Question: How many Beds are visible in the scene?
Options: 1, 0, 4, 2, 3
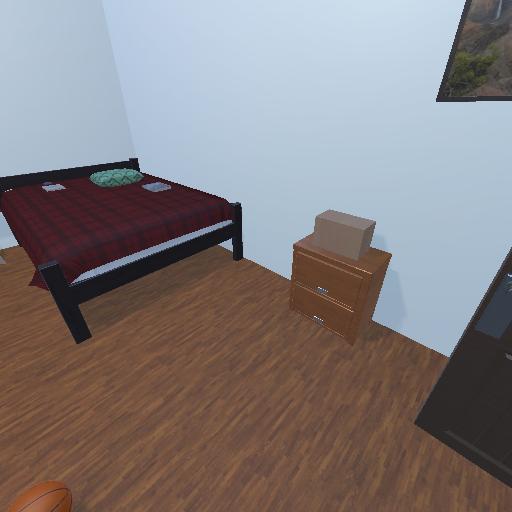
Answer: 1